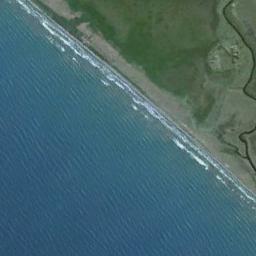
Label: beach